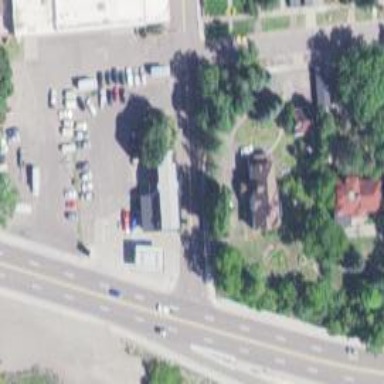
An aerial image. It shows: Convenience shop.